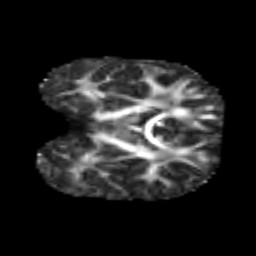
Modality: FA
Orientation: coronal
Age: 7
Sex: male
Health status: healthy